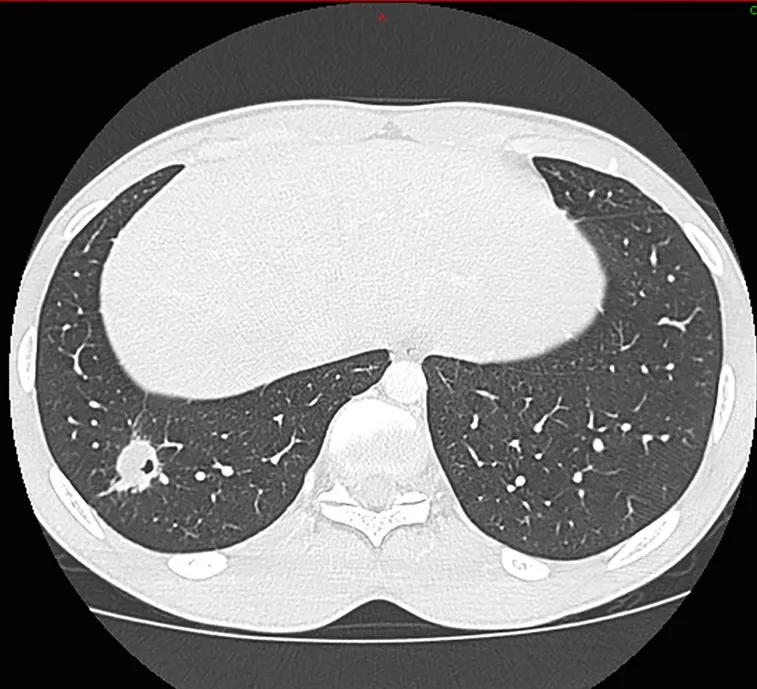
Pulmonary Computed Tomography-scan with pulmonary nodule of the right basad pyramid excavated.
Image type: radiology (ct)